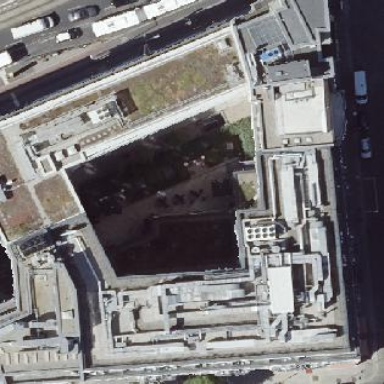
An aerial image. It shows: Building with flat black tar roof and light grey walls.